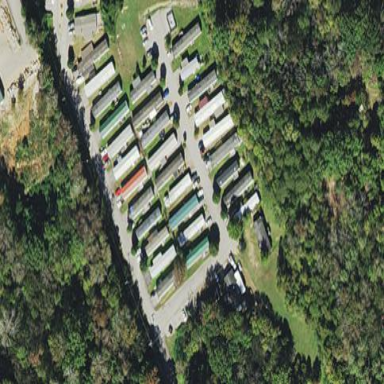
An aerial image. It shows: Residential area designated as trailer park.